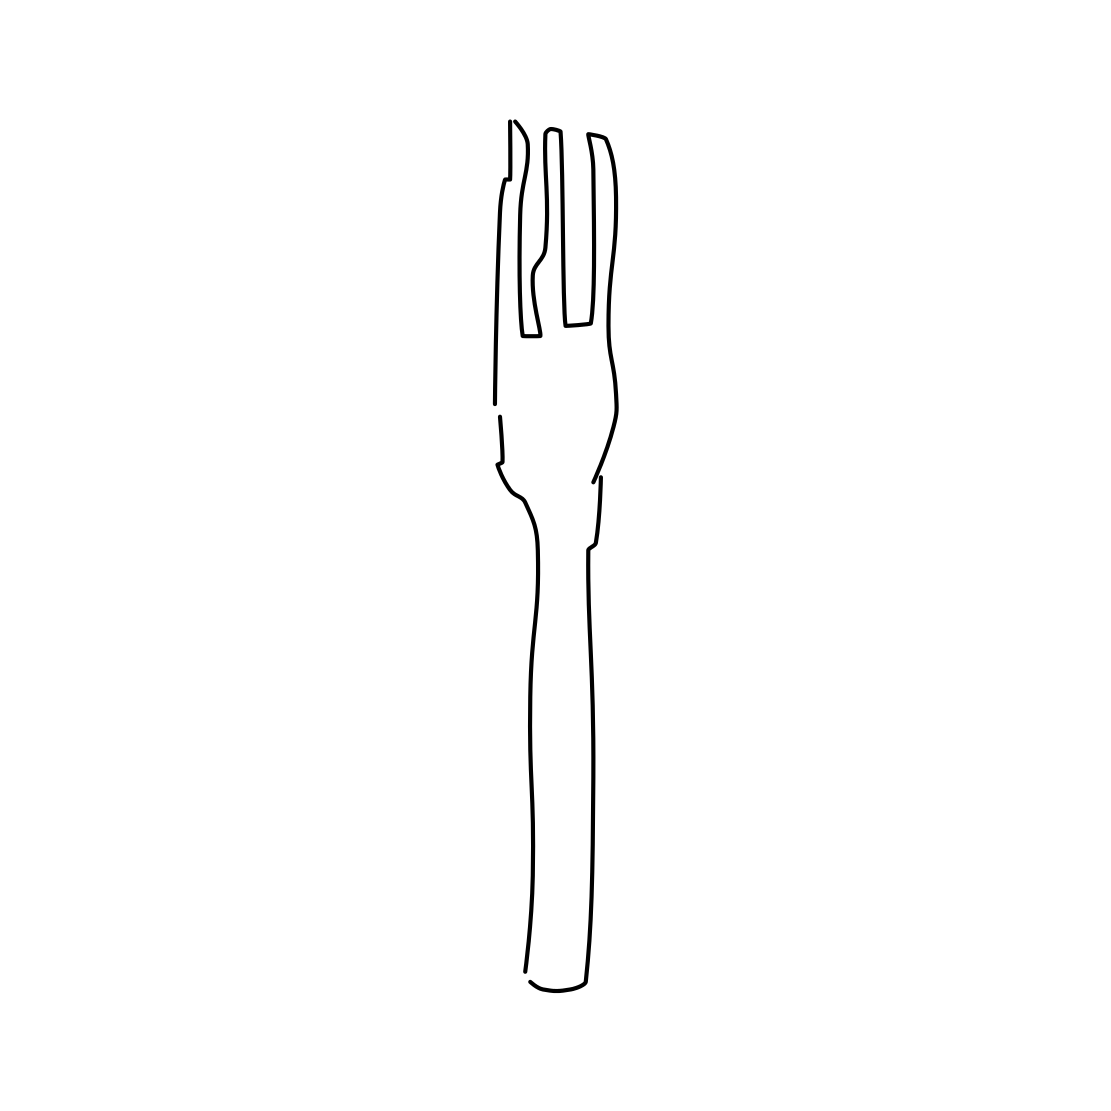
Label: fork